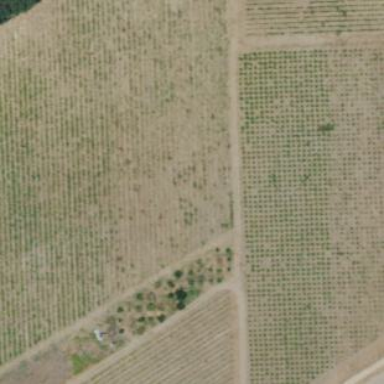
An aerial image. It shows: Beautiful vineyard in the countryside.